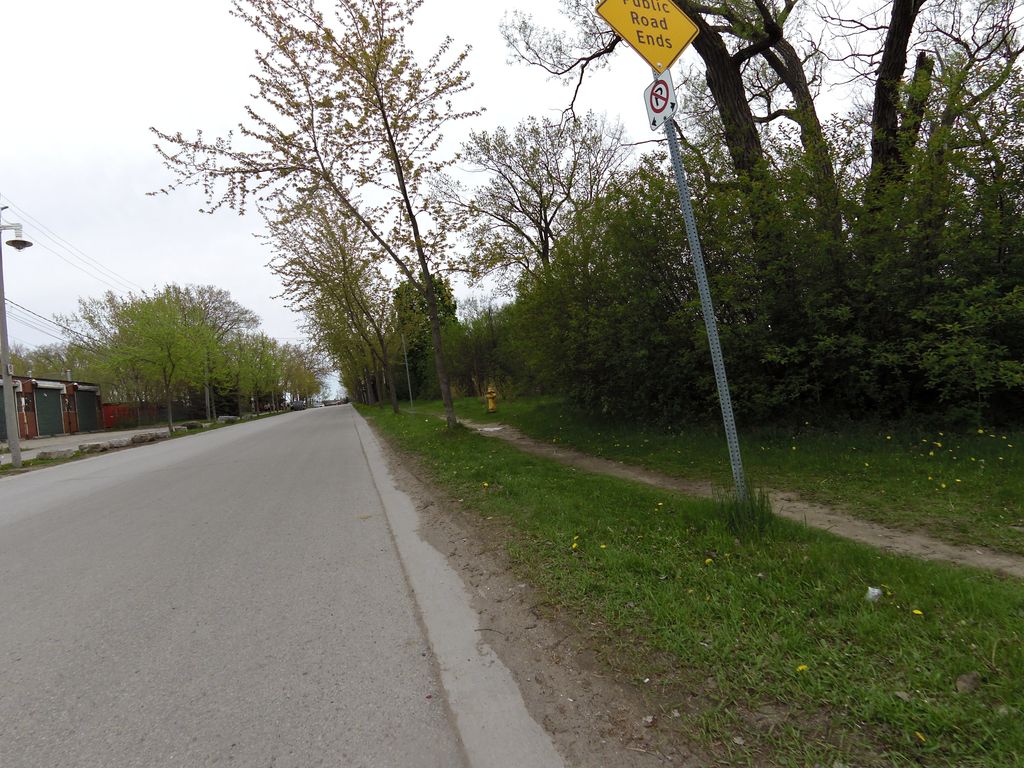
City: toronto